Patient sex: F
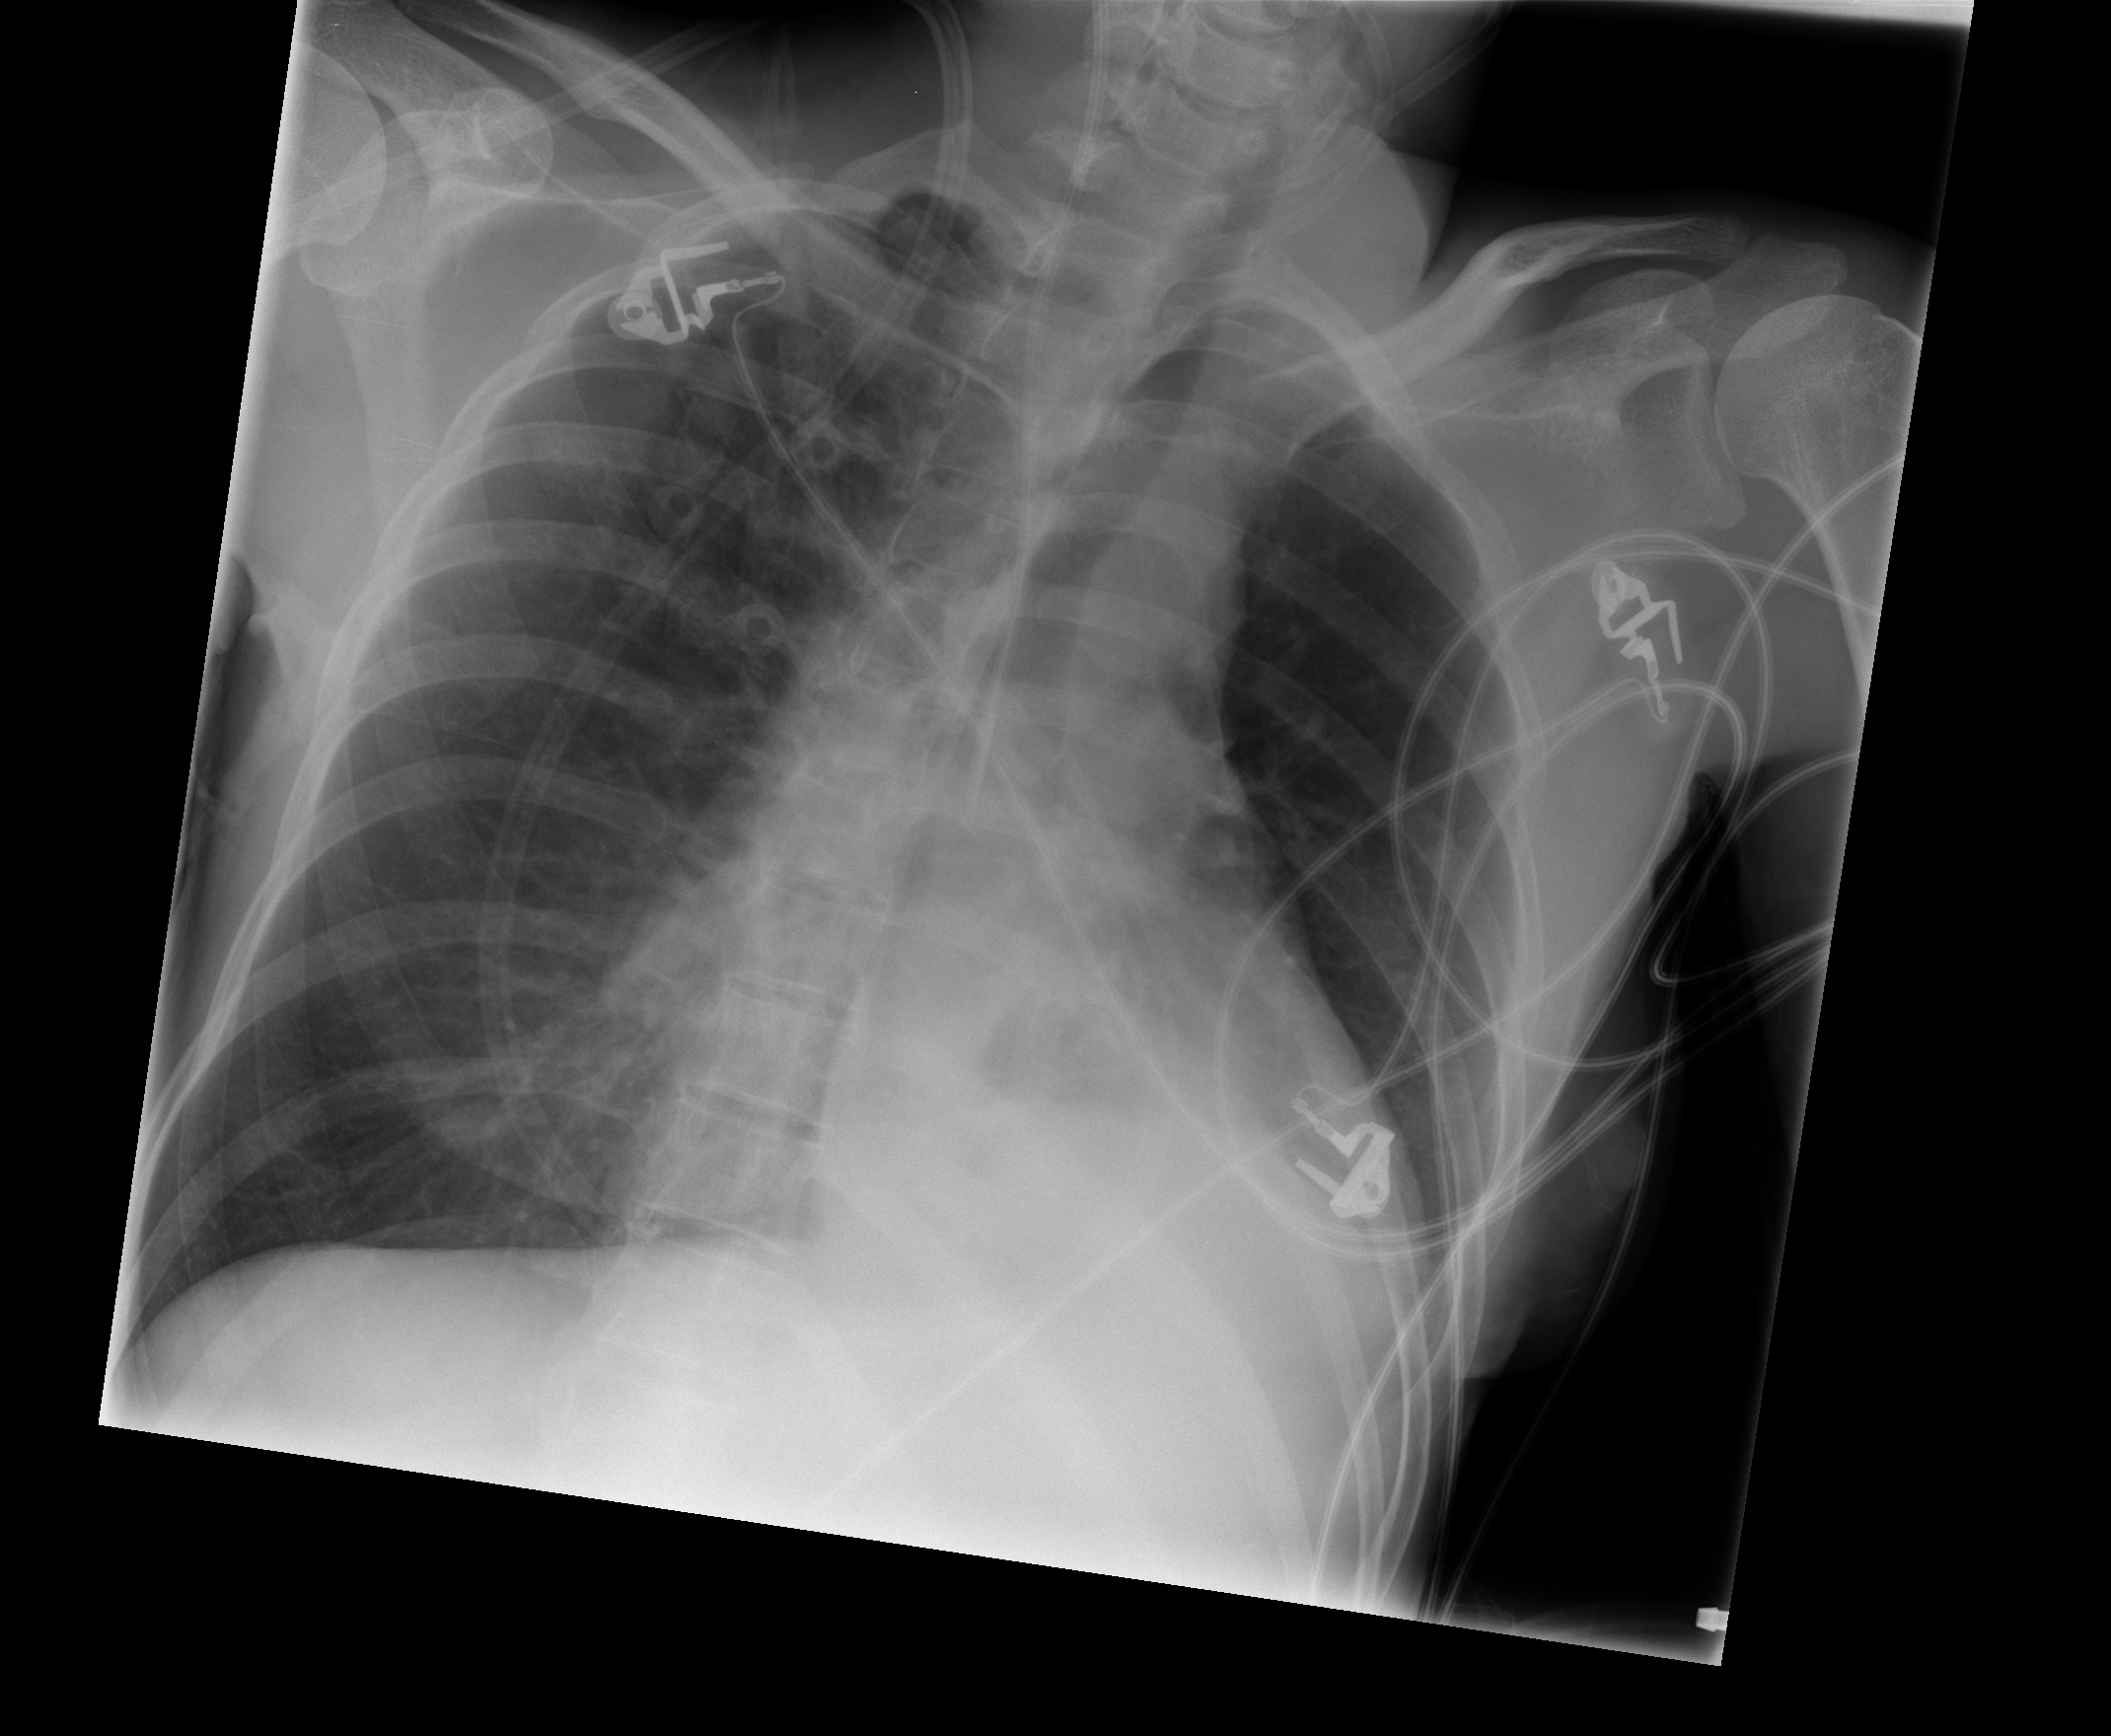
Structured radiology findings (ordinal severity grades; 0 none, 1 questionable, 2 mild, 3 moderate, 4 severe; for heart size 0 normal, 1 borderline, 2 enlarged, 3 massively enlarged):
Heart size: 0
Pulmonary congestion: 0
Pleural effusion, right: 0
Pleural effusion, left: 1
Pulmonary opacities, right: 0
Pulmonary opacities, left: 1
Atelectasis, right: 0
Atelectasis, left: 3